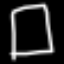
Label: square